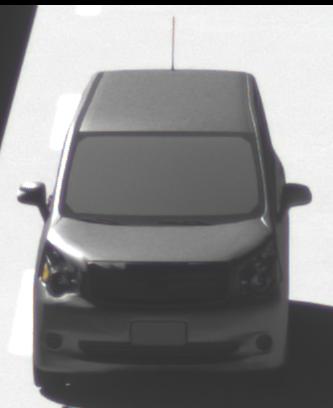
Make: Toyota
Model: Noah
Detailed model: Voxy R70G
Model produced from: 2007
Model produced until: 2013
Doors: 5
Color: gray
Road condition: dry road
Daytime: morning or afternoon
Contrast: high contrast